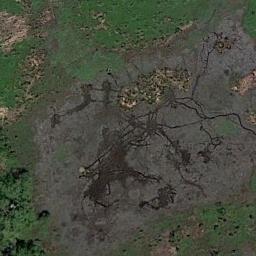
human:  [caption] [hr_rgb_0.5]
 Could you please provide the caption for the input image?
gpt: The wetland consists of bare land, Green plants, Dry plants and water .

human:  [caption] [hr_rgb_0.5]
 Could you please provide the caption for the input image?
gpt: About two-fifths of this wetland is water .

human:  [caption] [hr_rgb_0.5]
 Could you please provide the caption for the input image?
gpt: Numerous waters of different sizes and shapes are surrounded by wetlands .

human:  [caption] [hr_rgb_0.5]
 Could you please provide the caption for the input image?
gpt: There are a few trickles in the brown bare land in a wetland  , and there are sparse green plants on the bare land .

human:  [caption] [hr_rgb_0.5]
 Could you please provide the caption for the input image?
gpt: There are some green areas and water areas on the wetland .